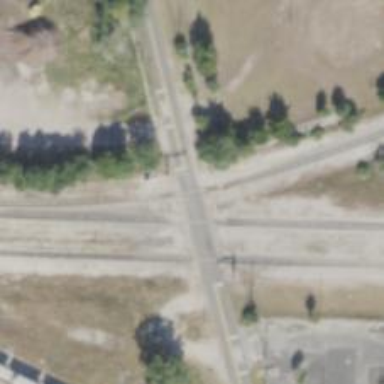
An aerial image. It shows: Level crossing with lights at the railway.